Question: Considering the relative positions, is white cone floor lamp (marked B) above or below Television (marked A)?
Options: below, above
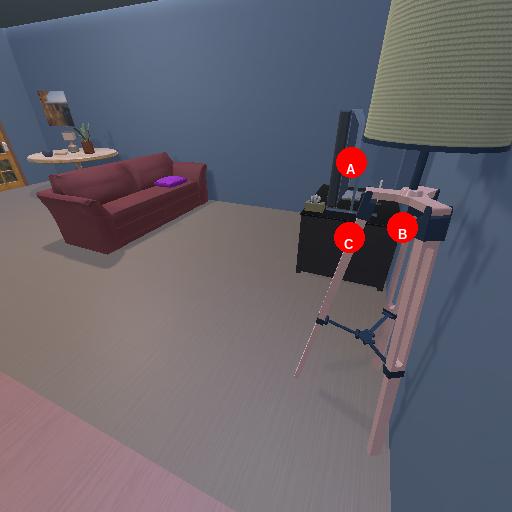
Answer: below